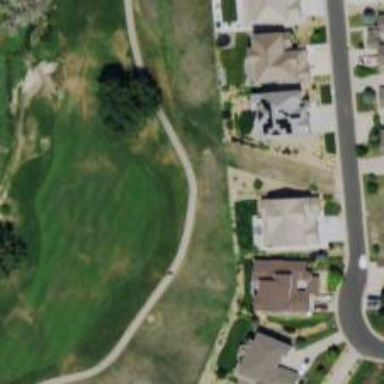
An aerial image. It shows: Well-maintained grade1 path designed for golf carts.